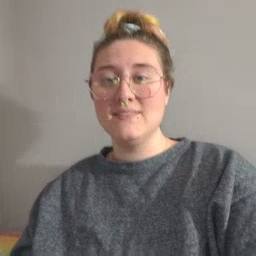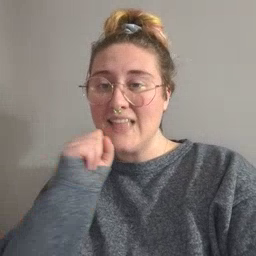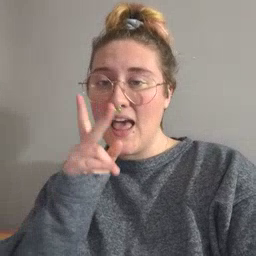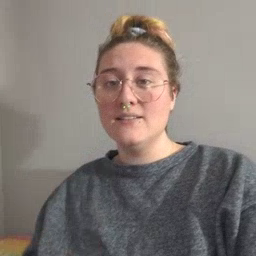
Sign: snack